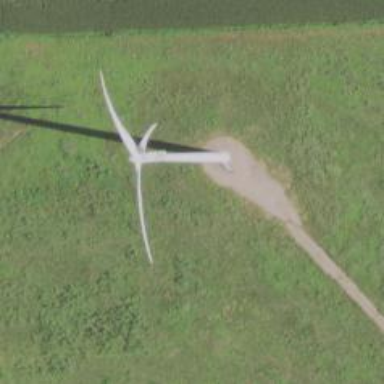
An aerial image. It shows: Wind generator using wind turbines of horizontal axis.